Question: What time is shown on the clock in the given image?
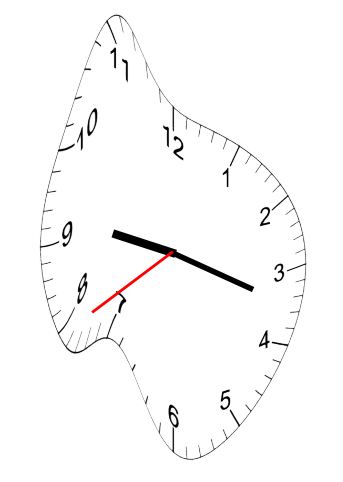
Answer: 09:17:39